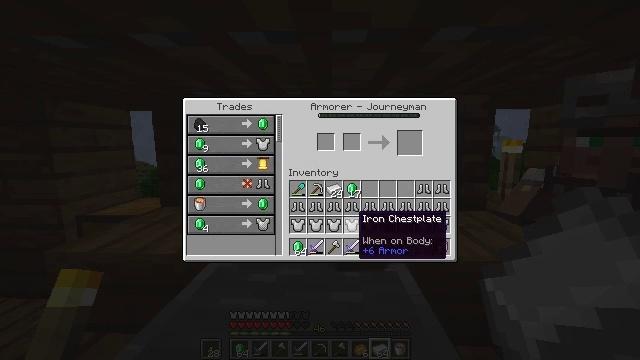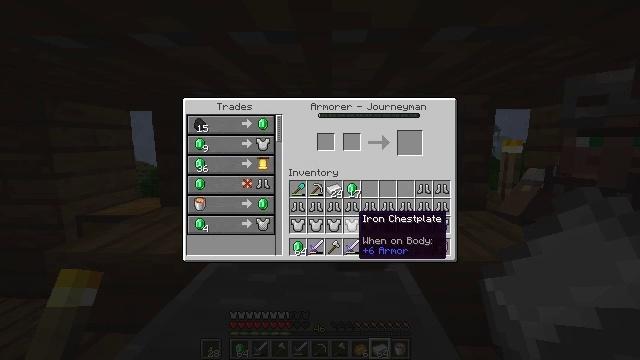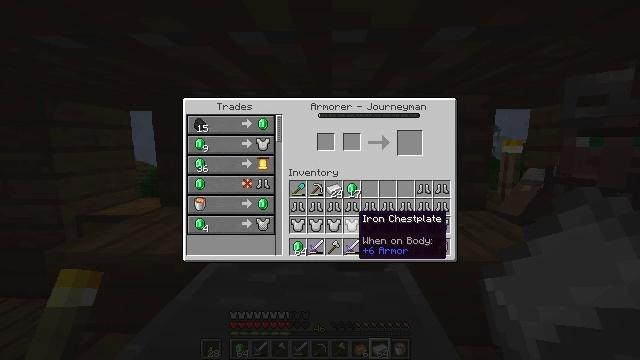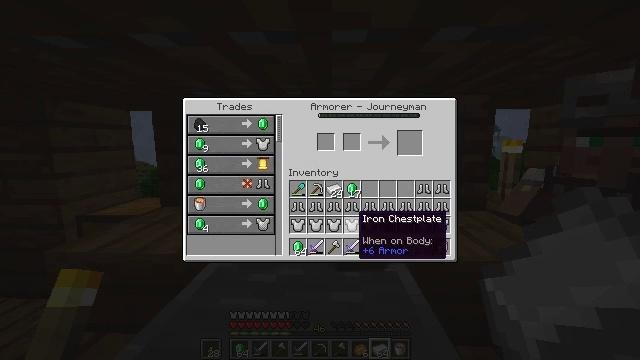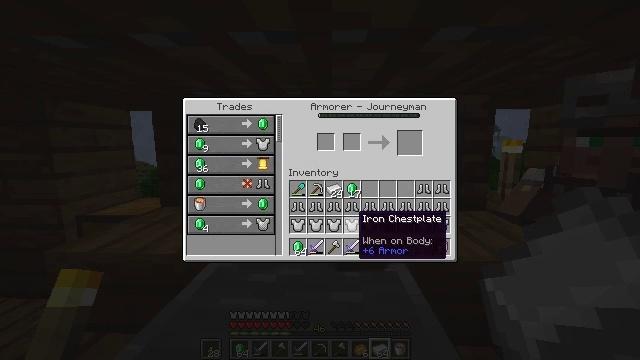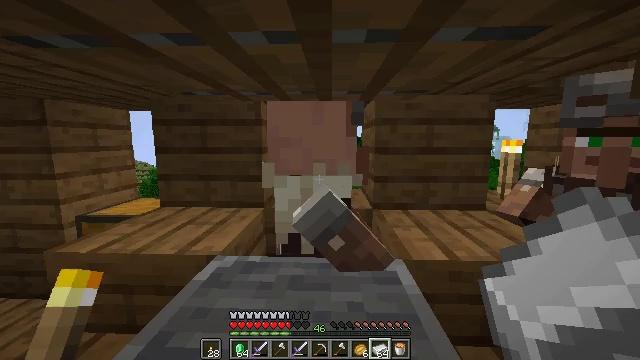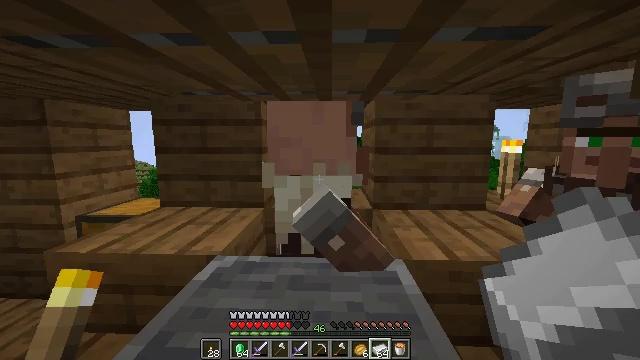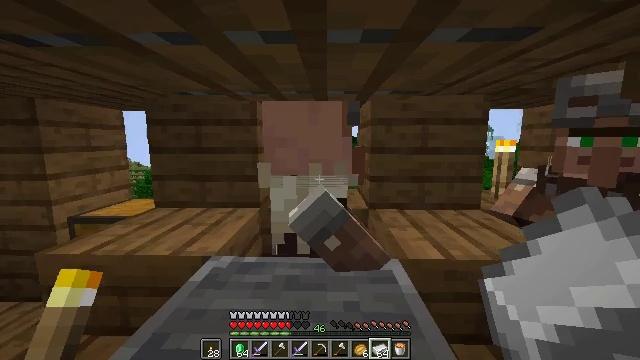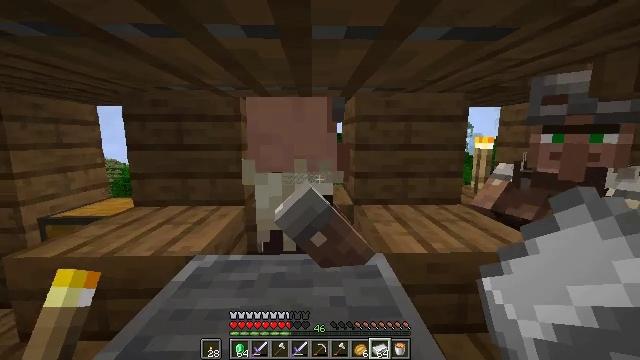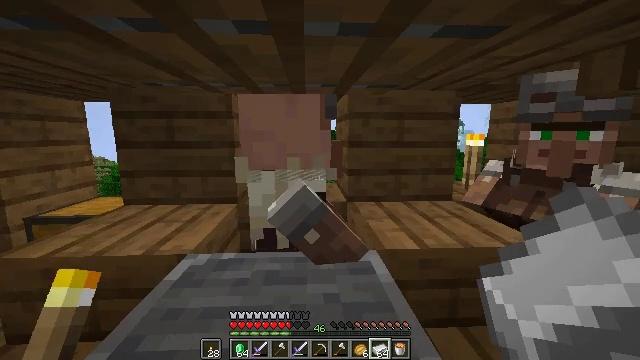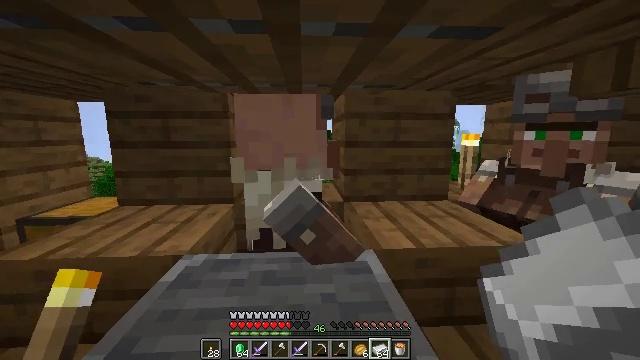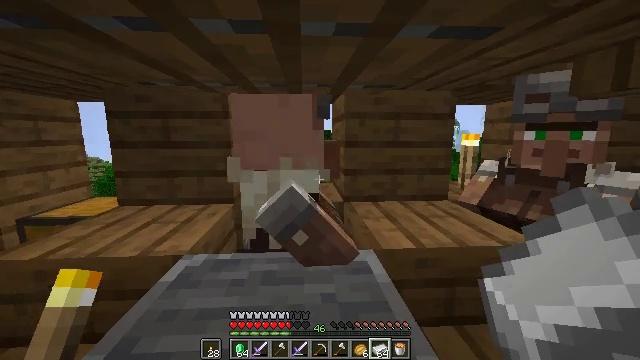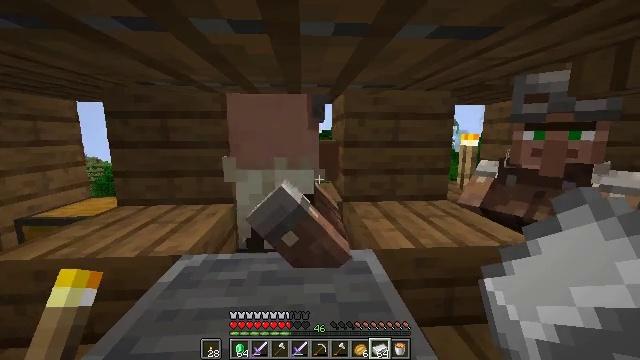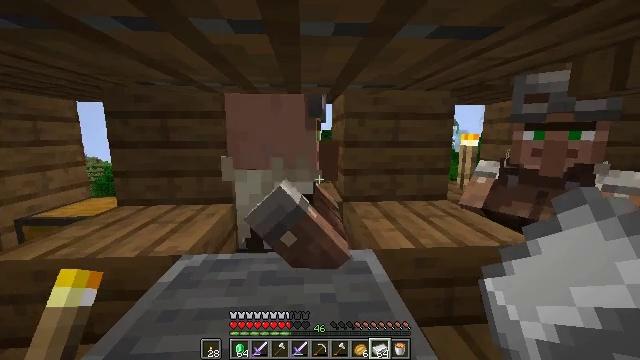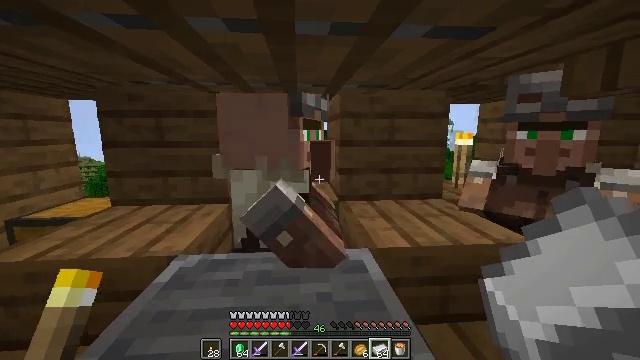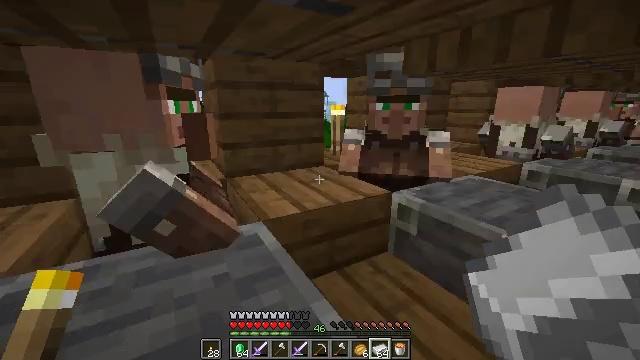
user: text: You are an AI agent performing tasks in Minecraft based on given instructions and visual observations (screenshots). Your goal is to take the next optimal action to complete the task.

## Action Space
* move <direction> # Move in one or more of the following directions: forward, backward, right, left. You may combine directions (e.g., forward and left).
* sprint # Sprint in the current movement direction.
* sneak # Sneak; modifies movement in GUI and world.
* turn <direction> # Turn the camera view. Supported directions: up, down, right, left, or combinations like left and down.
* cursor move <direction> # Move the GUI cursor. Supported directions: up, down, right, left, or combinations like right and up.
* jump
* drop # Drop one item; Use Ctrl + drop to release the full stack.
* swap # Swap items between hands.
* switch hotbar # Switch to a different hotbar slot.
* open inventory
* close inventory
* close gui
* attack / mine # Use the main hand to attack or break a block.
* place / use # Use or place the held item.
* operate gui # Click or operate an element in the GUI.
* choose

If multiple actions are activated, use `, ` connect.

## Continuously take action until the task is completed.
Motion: motion action
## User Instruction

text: Use materials to craft a chainmail chestplate.
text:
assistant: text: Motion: no_op
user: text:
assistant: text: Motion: no_op
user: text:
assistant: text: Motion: no_op
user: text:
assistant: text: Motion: no_op
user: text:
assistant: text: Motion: no_op
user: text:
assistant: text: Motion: close gui
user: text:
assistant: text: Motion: no_op
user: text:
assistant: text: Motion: turn right
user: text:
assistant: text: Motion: turn right
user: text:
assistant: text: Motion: no_op
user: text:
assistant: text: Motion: no_op
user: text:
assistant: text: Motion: no_op
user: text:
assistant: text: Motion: no_op
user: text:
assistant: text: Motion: no_op
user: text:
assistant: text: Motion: turn right and down
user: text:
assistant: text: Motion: turn right and down
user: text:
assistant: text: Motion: turn right and down
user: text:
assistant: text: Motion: turn right and down
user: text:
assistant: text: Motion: no_op
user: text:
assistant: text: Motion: no_op
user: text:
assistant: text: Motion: no_op
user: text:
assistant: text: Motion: turn right
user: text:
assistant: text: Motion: turn right and down
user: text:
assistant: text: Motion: turn right and down
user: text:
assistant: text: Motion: turn right and down
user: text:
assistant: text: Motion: turn right and down
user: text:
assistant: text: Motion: move forward, turn right and down
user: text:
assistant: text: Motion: move forward, turn right and down
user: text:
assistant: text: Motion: move forward, turn right
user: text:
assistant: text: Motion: move forward